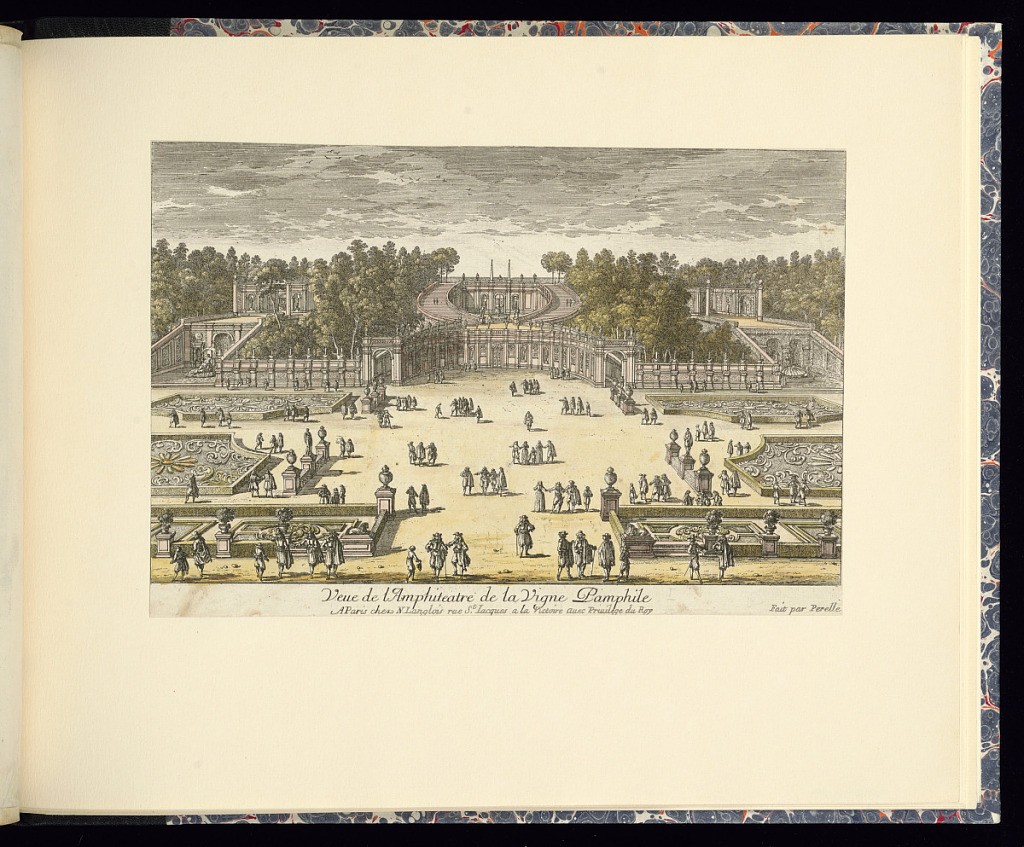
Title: Veue de l’Amphiteatre de la Vigne Pamphile
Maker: Gabriel Perelle, French, 1604–1677
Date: late 17th century
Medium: Etching and hand colored in watercolor on laid paper
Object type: Print
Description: View of a garden featuring a semi-circular garden pavilion with fountains, arcades, and stairs. In the foreground, parterre planting, vases, and statues on plinths with figures throughout the grounds. The plate is hand-colored and titled.